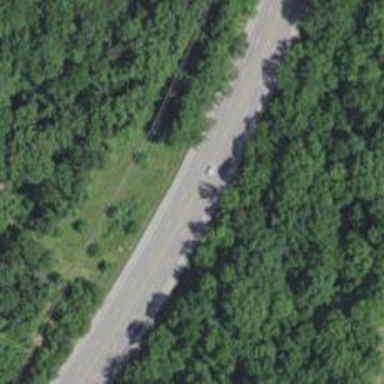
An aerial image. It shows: Asphalt road designated as trunk highway.